Question: I've been getting this error ever since I installed the .NET Framework SDK for 64-bit programming on my Visual C++ 2010 Express compiler. I can't compile even a simple program at all because of this single error I'm getting. My platform is x86. Here is a snap shot if it helps:

I don't know what more to say. I just downloaded this compiler yesterday and it was working fine. I wanted to upgrade from 32-bit programming to 64-bit so I could work with Assembly, so I downloaded this <URL> that seemed similar to mine but the answers didn't do much justice. Does anyone know why this error is occurring and how I can get rid of it?
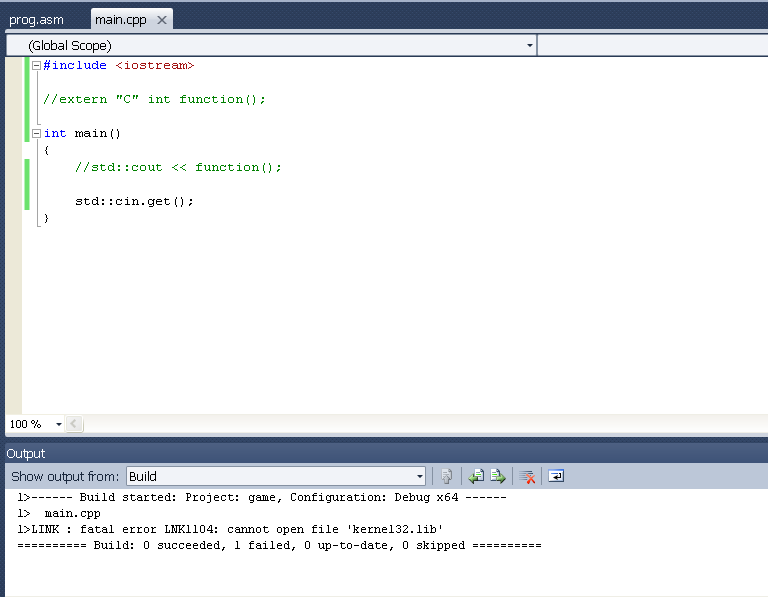
Answer: Check the VC++ directories, in VS 2010 these can be found in your project properties. Check whether '$(WindowsSdkDir)\lib' is included in the directories list, if not, manually add it. If you're building for X64 platform, you should select X64 from the "Platform" ComboBox, and make sure that '$(WindowsSdkDir)\libd' is included in the directories list.